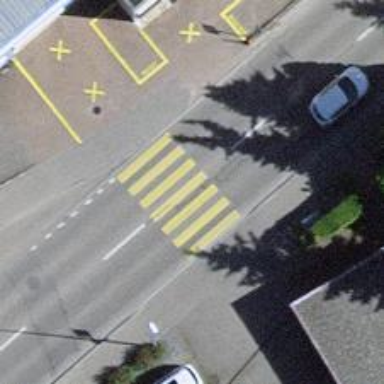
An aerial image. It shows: Zebra crossing on the road.